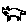
Label: cat